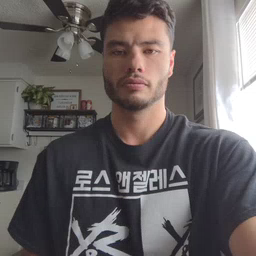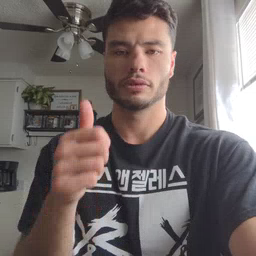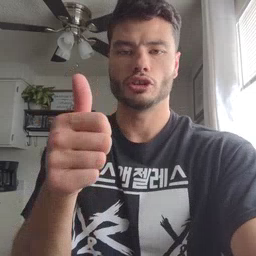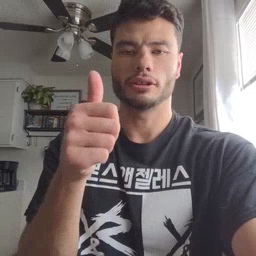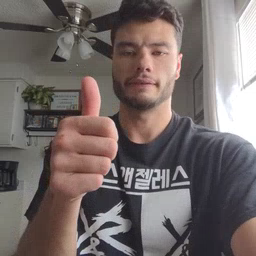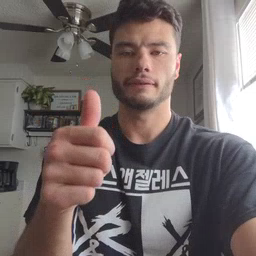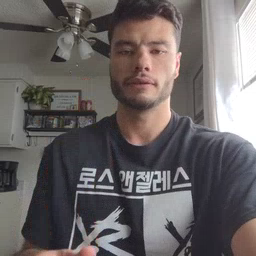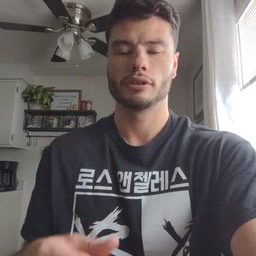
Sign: yourself